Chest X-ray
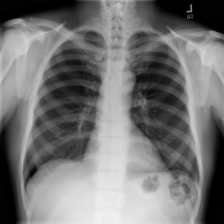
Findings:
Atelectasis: negative
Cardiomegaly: negative
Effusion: negative
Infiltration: negative
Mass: negative
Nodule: negative
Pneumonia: negative
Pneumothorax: negative
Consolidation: negative
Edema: negative
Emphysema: negative
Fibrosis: negative
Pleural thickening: negative
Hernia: negative